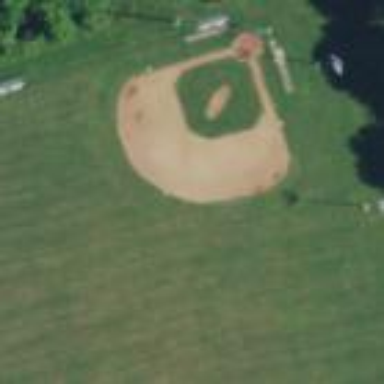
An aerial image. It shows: Baseball pitch for leisure land.